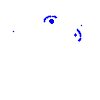
Particle: electron